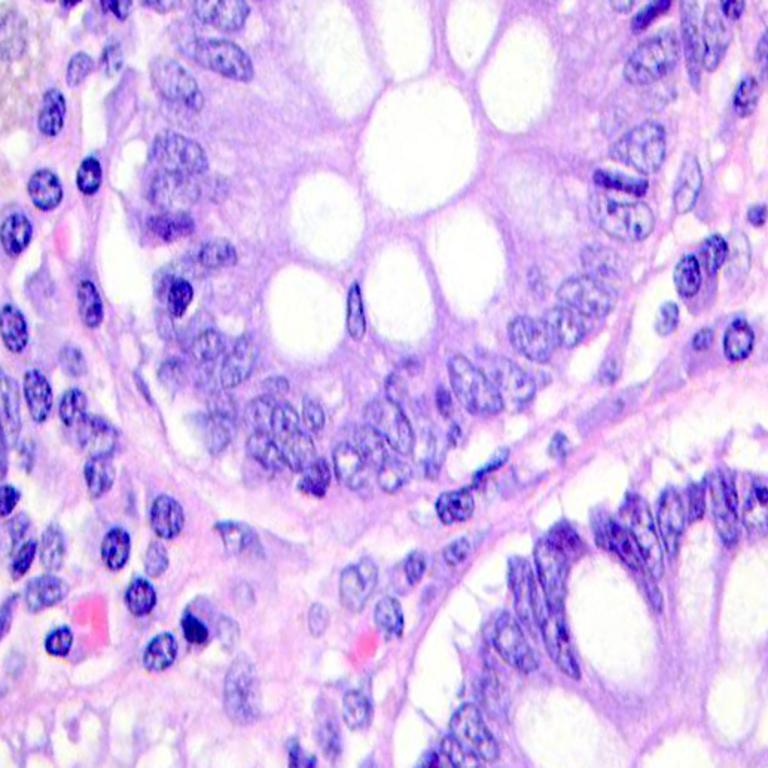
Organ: colon
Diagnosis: benign